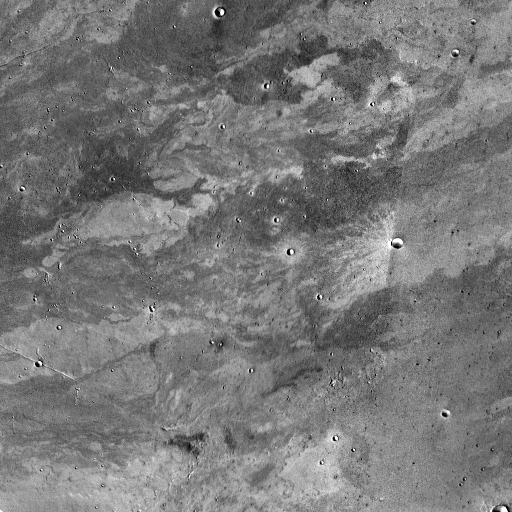
Crater classes present: Background, Other